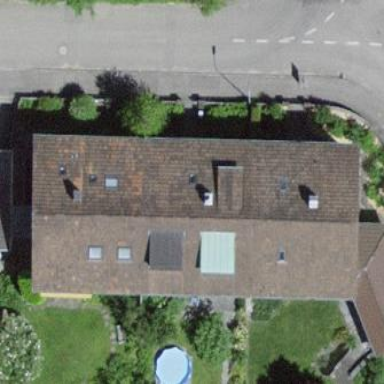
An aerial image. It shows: Gabled building with roof made of roof tiles.